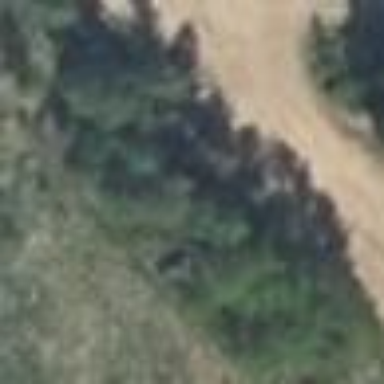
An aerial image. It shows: Forest area.